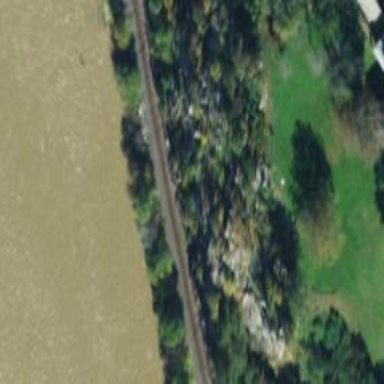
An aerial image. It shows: Railway track.